Question: I am using SpringSource suit 2.9.2 and a newbie in Spring MVC world. I am trying to get an hold over object of Application Context using the following code: -
'''
ApplicationContext context = new ClassPathXmlApplicationContext("root-context.xml");
UsersDaoImpl usersDao = context.getBean("usersDaoImpl", UsersDaoImpl.class);
Users user = usersDao.getUsers(name);
return user;
'''
And its returning me 'FileNotFoundException' exception. I tried different paths as well for ex. 'spring/root-context.xml' etc. but nothing seems to work. Here is a stack trace: -
'''
java.io.FileNotFoundException: class path resource [root-context.xml] cannot be opened because it does not exist
org.springframework.core.io.ClassPathResource.getInputStream(ClassPathResource.java:158)
org.springframework.beans.factory.xml.XmlBeanDefinitionReader.loadBeanDefinitions(XmlBeanDefinitionReader.java:328)
org.springframework.beans.factory.xml.XmlBeanDefinitionReader.loadBeanDefinitions(XmlBeanDefinitionReader.java:302)
org.springframework.beans.factory.support.AbstractBeanDefinitionReader.loadBeanDefinitions(AbstractBeanDefinitionReader.java:174)
org.springframework.beans.factory.support.AbstractBeanDefinitionReader.loadBeanDefinitions(AbstractBeanDefinitionReader.java:209)
org.springframework.beans.factory.support.AbstractBeanDefinitionReader.loadBeanDefinitions(AbstractBeanDefinitionReader.java:180)
org.springframework.beans.factory.support.AbstractBeanDefinitionReader.loadBeanDefinitions(AbstractBeanDefinitionReader.java:243)
org.springframework.context.support.AbstractXmlApplicationContext.loadBeanDefinitions(AbstractXmlApplicationContext.java:127)
org.springframework.context.support.AbstractXmlApplicationContext.loadBeanDefinitions(AbstractXmlApplicationContext.java:93)
org.springframework.context.support.AbstractRefreshableApplicationContext.refreshBeanFactory(AbstractRefreshableApplicationContext.java:131)
org.springframework.context.support.AbstractApplicationContext.obtainFreshBeanFactory(AbstractApplicationContext.java:522)
org.springframework.context.support.AbstractApplicationContext.refresh(AbstractApplicationContext.java:436)
org.springframework.context.support.ClassPathXmlApplicationContext.<init>(ClassPathXmlApplicationContext.java:139)
org.springframework.context.support.ClassPathXmlApplicationContext.<init>(ClassPathXmlApplicationContext.java:83)
com.varundroid.demos.HomeController.testingDatabase(HomeController.java:65)
sun.reflect.NativeMethodAccessorImpl.invoke0(Native Method)
sun.reflect.NativeMethodAccessorImpl.invoke(NativeMethodAccessorImpl.java:39)
sun.reflect.DelegatingMethodAccessorImpl.invoke(DelegatingMethodAccessorImpl.java:25)
java.lang.reflect.Method.invoke(Method.java:597)
org.springframework.web.method.support.InvocableHandlerMethod.invoke(InvocableHandlerMethod.java:212)
org.springframework.web.method.support.InvocableHandlerMethod.invokeForRequest(InvocableHandlerMethod.java:126)
org.springframework.web.servlet.mvc.method.annotation.ServletInvocableHandlerMethod.invokeAndHandle(ServletInvocableHandlerMethod.java:96)
org.springframework.web.servlet.mvc.method.annotation.RequestMappingHandlerAdapter.invokeHandlerMethod(RequestMappingHandlerAdapter.java:617)
org.springframework.web.servlet.mvc.method.annotation.RequestMappingHandlerAdapter.handleInternal(RequestMappingHandlerAdapter.java:578)
org.springframework.web.servlet.mvc.method.AbstractHandlerMethodAdapter.handle(AbstractHandlerMethodAdapter.java:80)
org.springframework.web.servlet.DispatcherServlet.doDispatch(DispatcherServlet.java:900)
org.springframework.web.servlet.DispatcherServlet.doService(DispatcherServlet.java:827)
org.springframework.web.servlet.FrameworkServlet.processRequest(FrameworkServlet.java:882)
org.springframework.web.servlet.FrameworkServlet.doGet(FrameworkServlet.java:778)
javax.servlet.http.HttpServlet.service(HttpServlet.java:617)
javax.servlet.http.HttpServlet.service(HttpServlet.java:717)
'''

Any help would be really appreciated.
Thanks.
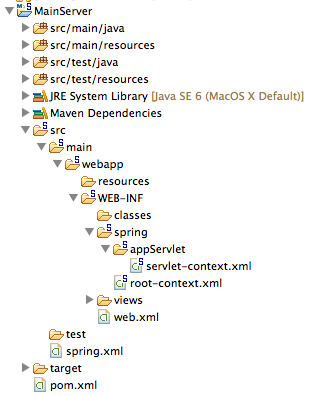
Answer: The main question here is why do you need to create new application context in web application instead of using the existing ones.
As far as I can see from your setup, you should have 'ContextLoaderListener' and 'DispatcherServlet' declared in your 'web.xml'. If so, you need to access context loaded by these classes rather than to create a new one.
If you want to access 'ApplicationContext' inside a Spring bean, you can use <URL>.
You don't need to access 'ApplicationContext' in this case. If you want to inject one Spring bean (DAO) into another one (controller), you can use autowiring:
'''
@Autowired
private UserDao userDao;
'''
Also note that if 'UserDaoImpl' is a class that implements 'UserDao' interface it would be better to use interface when declaring dependency.